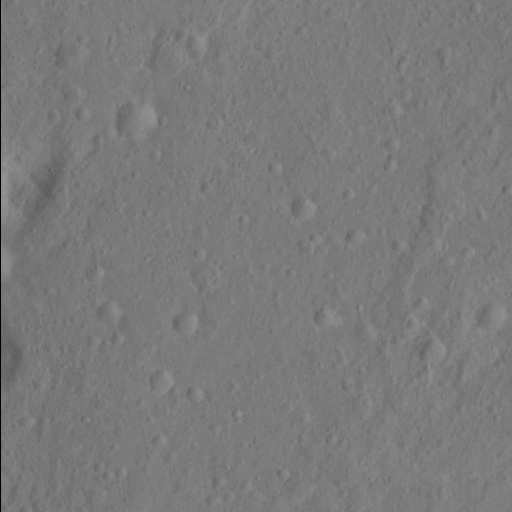
Classes present: Background, Cone